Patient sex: M
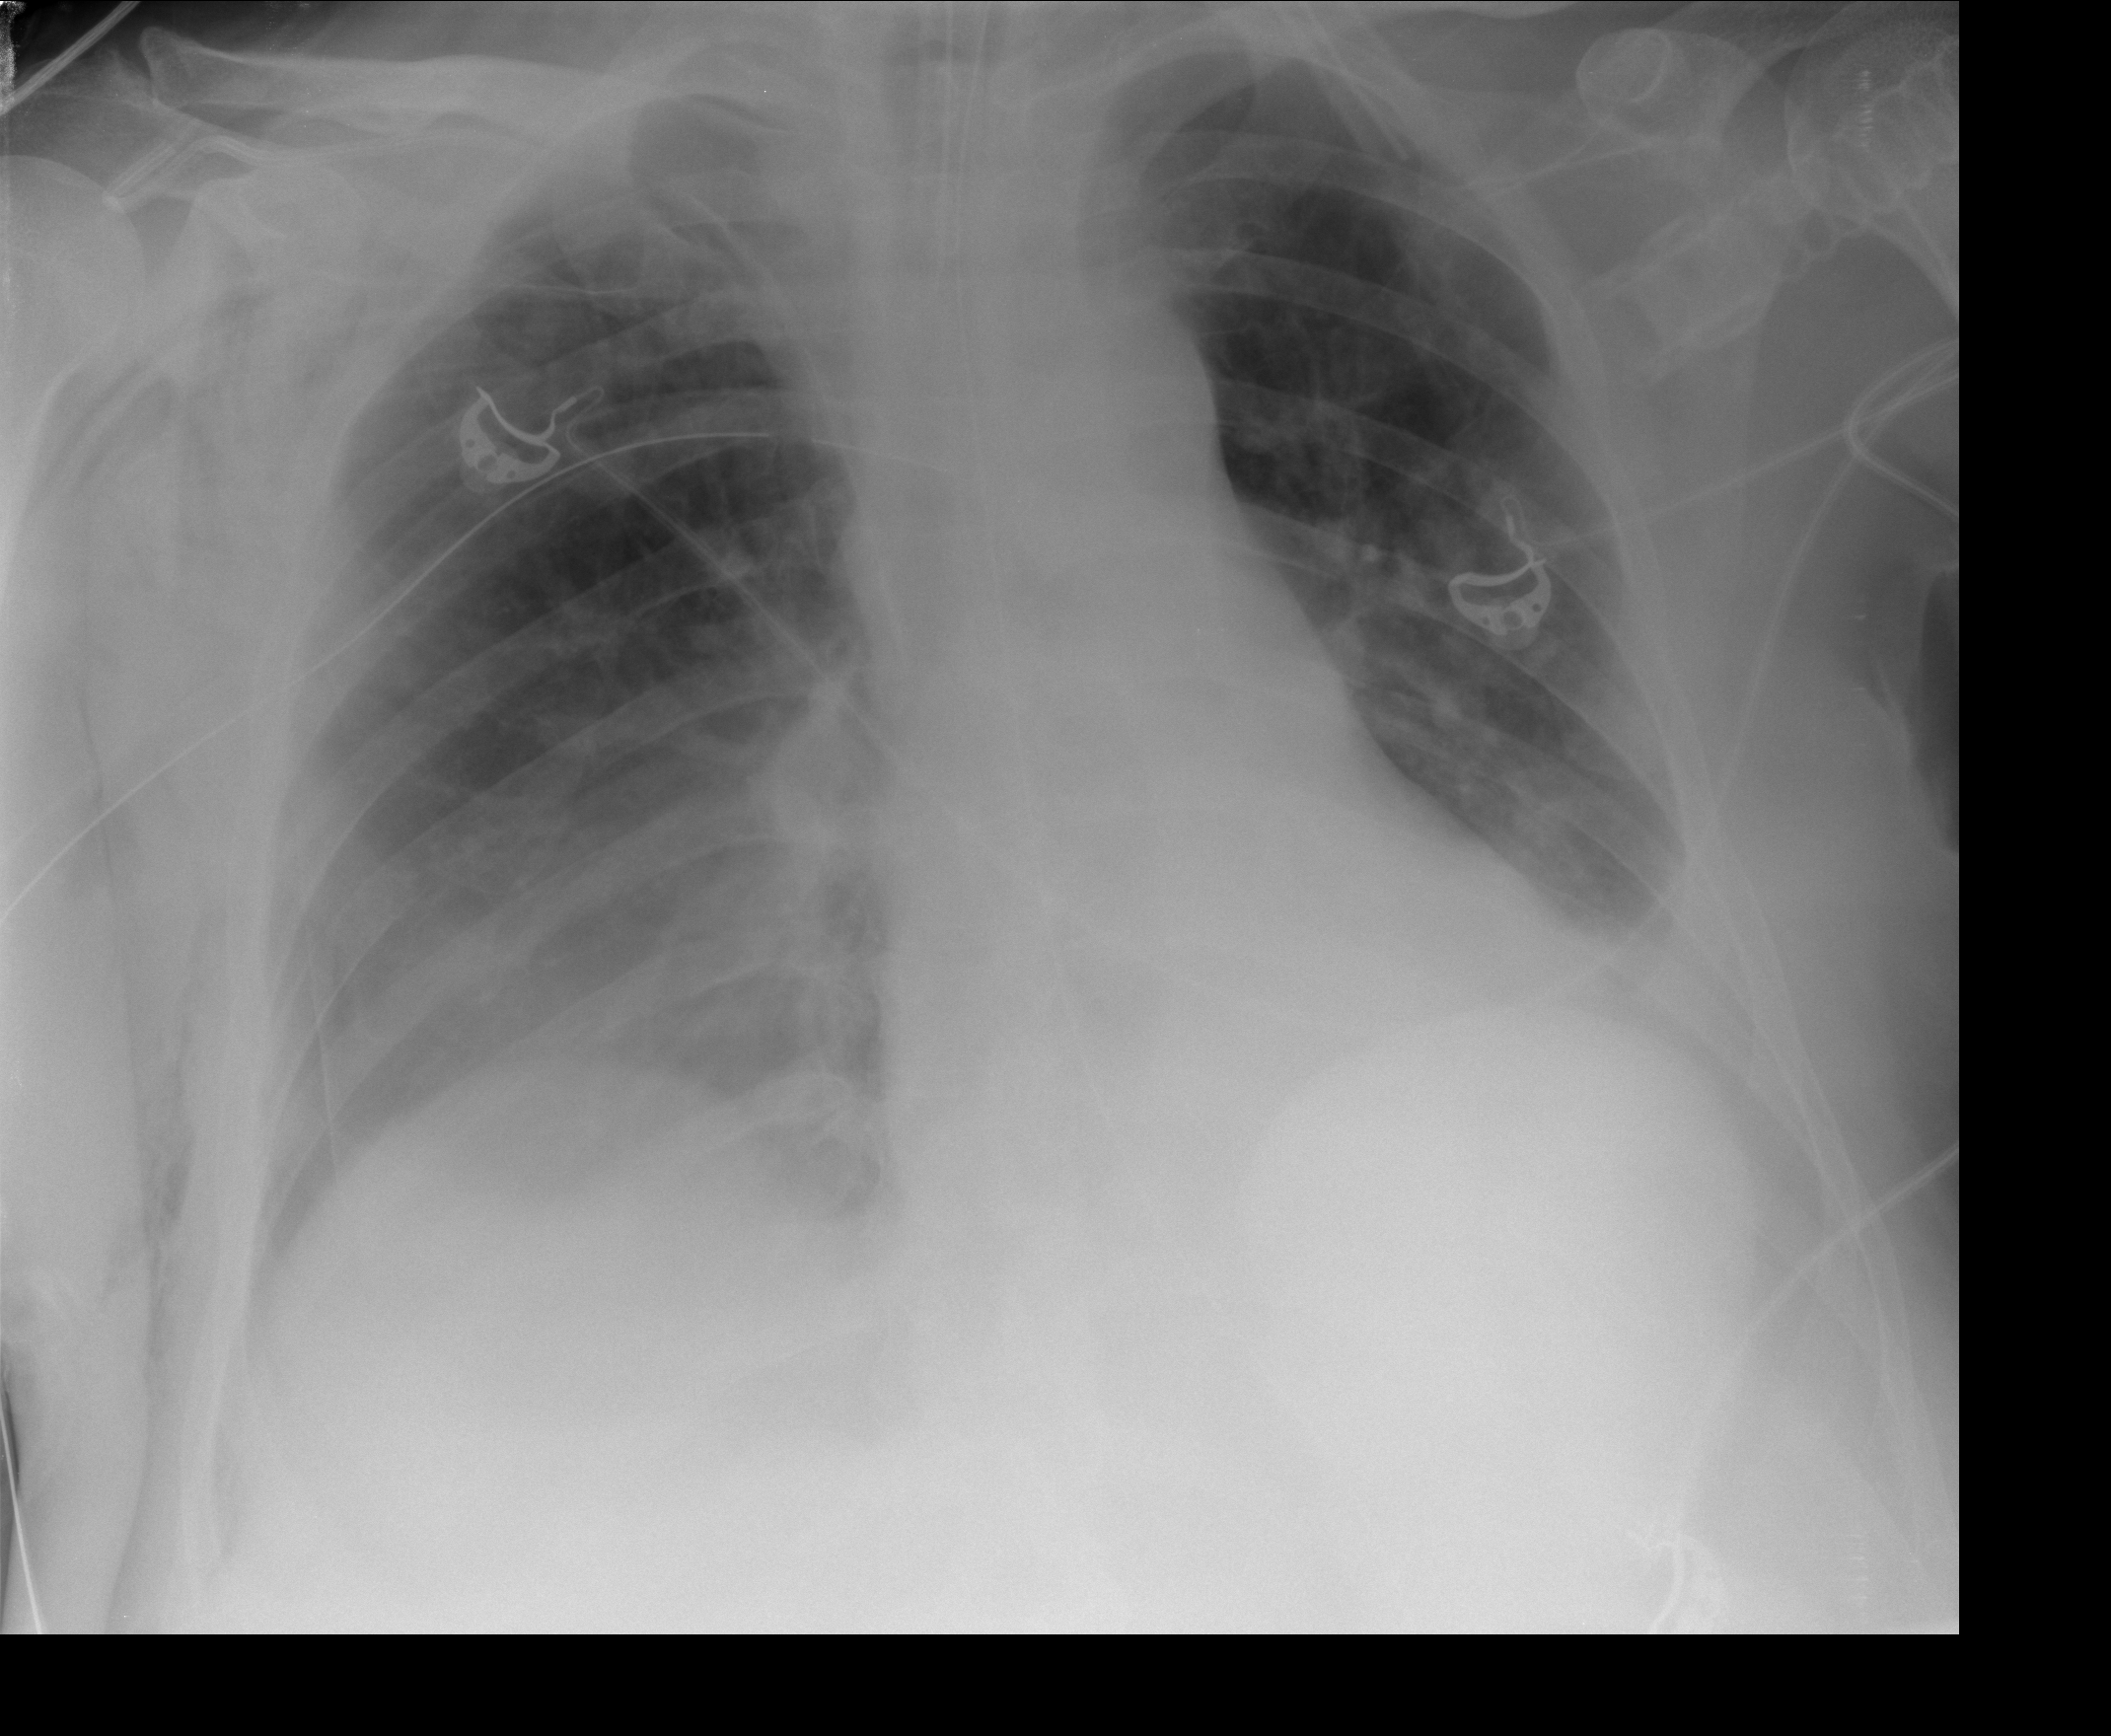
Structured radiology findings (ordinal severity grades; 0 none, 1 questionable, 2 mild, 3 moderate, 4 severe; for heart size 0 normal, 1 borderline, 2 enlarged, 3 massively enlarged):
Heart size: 0
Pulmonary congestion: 2
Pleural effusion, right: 2
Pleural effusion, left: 3
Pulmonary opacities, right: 0
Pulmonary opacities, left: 0
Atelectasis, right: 2
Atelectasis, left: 2